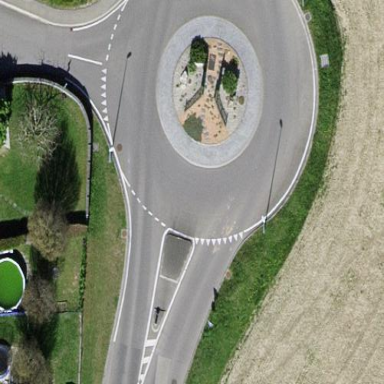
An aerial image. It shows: Tertiary road made of asphalt leading to roundabout junction.